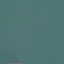
Land use / land cover: SeaLake